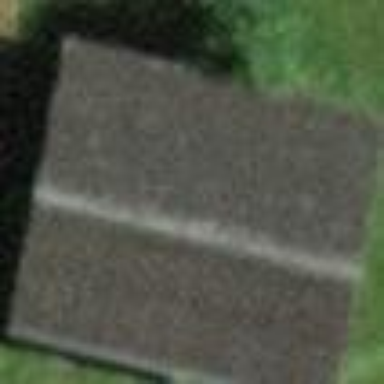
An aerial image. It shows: Barn.